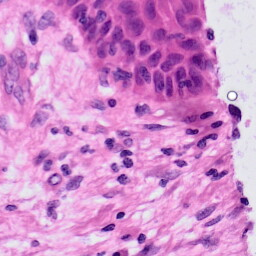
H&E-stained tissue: Skin